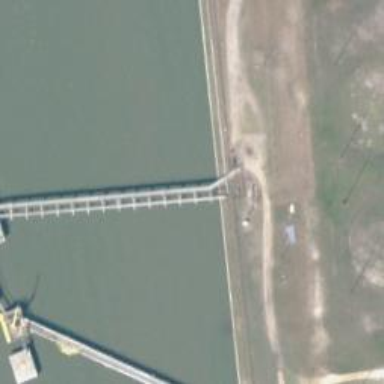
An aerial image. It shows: Man-made pier.